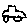
Label: car